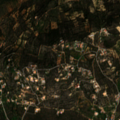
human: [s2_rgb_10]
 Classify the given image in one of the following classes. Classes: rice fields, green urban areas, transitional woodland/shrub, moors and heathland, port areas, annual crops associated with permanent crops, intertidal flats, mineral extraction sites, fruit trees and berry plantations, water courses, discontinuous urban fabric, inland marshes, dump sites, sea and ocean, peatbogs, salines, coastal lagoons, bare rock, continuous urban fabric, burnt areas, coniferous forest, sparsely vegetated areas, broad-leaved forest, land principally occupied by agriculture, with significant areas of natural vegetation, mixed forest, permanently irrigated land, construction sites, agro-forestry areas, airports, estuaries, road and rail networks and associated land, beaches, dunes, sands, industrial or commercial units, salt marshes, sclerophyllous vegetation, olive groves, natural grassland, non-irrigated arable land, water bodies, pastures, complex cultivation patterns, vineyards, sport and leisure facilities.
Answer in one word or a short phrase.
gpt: fruit trees and berry plantations, annual crops associated with permanent crops, land principally occupied by agriculture, with significant areas of natural vegetation, sclerophyllous vegetation